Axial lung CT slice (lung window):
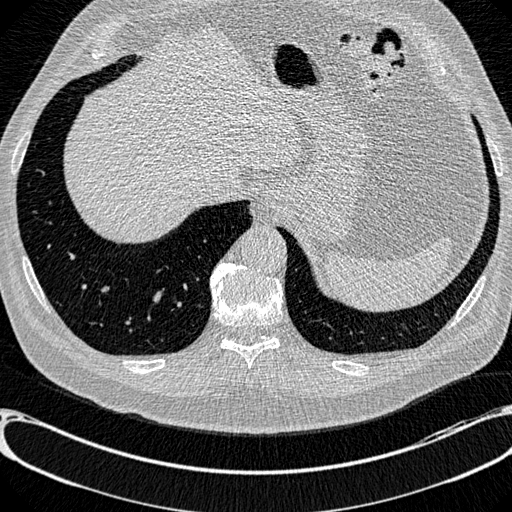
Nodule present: no